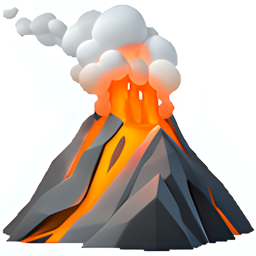
Name: volcano
Emoji: 🌋
Group: Travel & Places
Sub-group: place-geographic